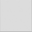
Piece: xx